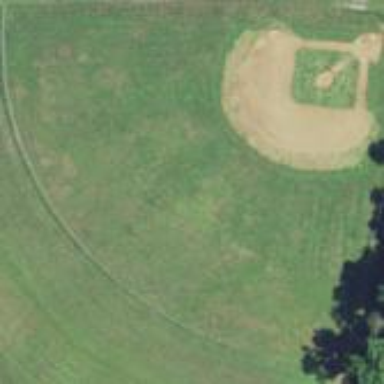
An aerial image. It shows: Baseball pitch for leisure land.